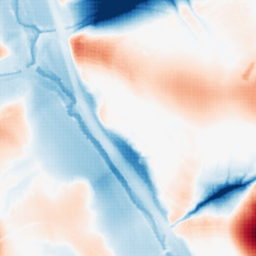
Category: morphological
Decomposition family: morphological
Decomposition parameters: operation: average
size: 50
Upsampling method: sinc_blackman
Upsampling parameters: scale: 4
kernel_size: 8
Upsampling scale: 4